Field crop: maize
Growth stage: 1
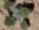
Species: chenopodium